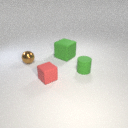
small red rubber cube in front of large green rubber cube